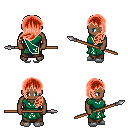
a pixel art fantasy rpg character, male body template, human, dark skin, sash dress, robe skirt, red left-swept hairstyle, white slippers, spear, four views (front, back, left, right), 2x2 character sprite sheet, small pixel art, hard edges, no anti-aliasing